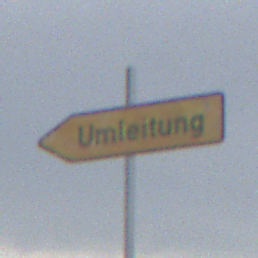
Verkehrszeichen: UmleitungswegweiserLinksweisend
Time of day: MorningAfternoon
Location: Outdoor (RoadRail)
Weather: PartlyCloudy
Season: NotSpecified
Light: Natural